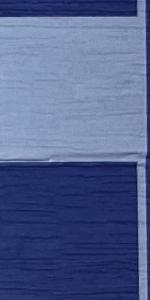
Label: Empty